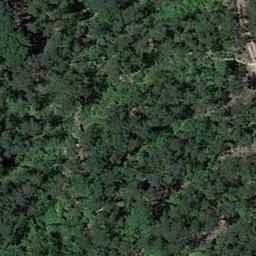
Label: forest